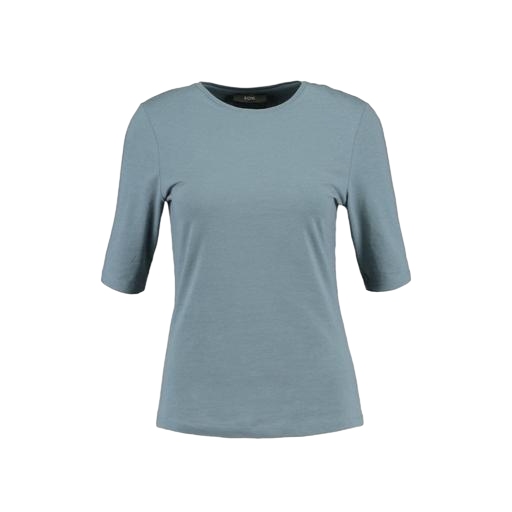
blue t-shirt only macy, blue nly t-shirt, blue women's ottoman t-shirt, white background